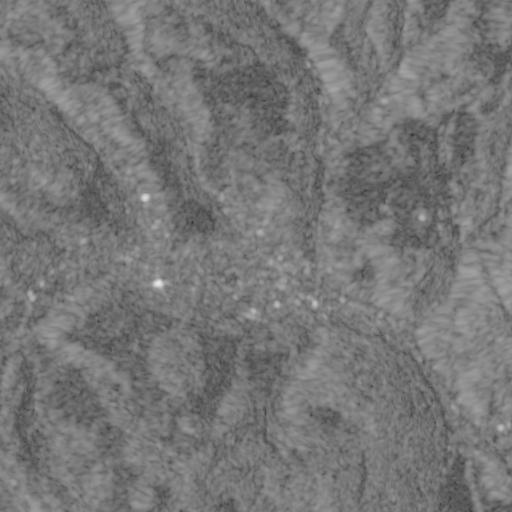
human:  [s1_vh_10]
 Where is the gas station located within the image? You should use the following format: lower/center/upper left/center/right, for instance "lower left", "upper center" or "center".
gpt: The gas station is located in the lower right of the image.
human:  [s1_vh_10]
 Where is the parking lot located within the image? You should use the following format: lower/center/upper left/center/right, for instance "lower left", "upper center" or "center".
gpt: The parking lot is located in the center of the image.
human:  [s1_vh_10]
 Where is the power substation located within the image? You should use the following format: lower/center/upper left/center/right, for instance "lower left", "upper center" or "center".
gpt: The power substation is located in the upper center of the image.
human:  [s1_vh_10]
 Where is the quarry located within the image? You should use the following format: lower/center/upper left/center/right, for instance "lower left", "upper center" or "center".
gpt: The quarry is located in the upper center of the image.
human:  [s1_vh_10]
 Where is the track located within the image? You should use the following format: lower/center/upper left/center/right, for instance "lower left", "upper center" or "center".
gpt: The track is located in the center of the image.
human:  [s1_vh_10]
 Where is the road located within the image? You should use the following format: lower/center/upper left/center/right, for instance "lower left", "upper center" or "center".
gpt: There is no road in the image.

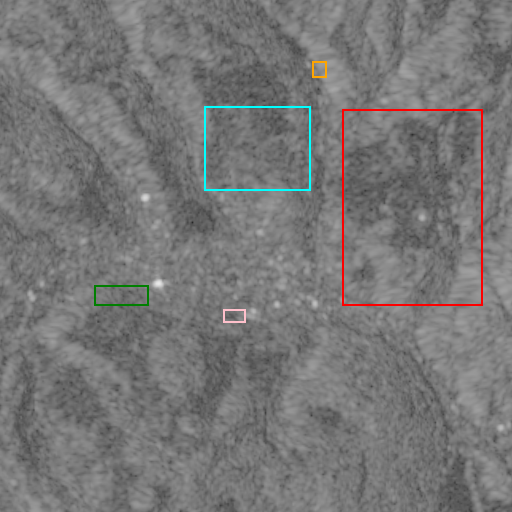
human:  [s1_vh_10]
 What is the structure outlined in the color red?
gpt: The structure outlined in red is a crop field.
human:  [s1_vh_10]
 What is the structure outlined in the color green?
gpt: The structure outlined in green is a park.
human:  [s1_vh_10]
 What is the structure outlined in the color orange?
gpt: The structure outlined in orange is a power substation.
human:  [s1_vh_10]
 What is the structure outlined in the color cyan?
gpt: The structure outlined in cyan is a quarry.
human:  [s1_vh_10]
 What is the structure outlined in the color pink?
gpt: The structure outlined in pink is a track.
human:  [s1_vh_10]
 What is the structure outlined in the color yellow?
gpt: There is no yellow outline.